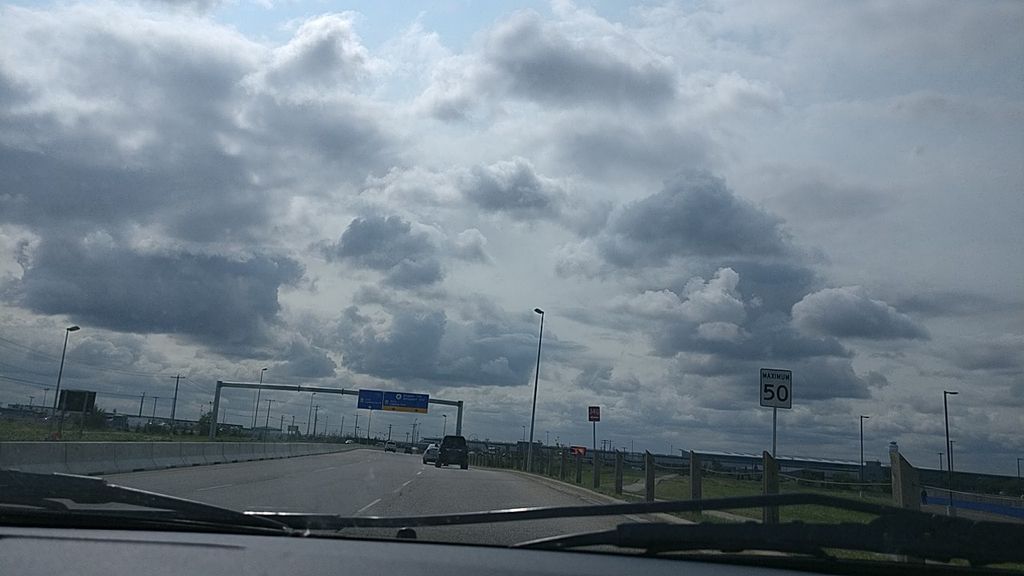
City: calgary